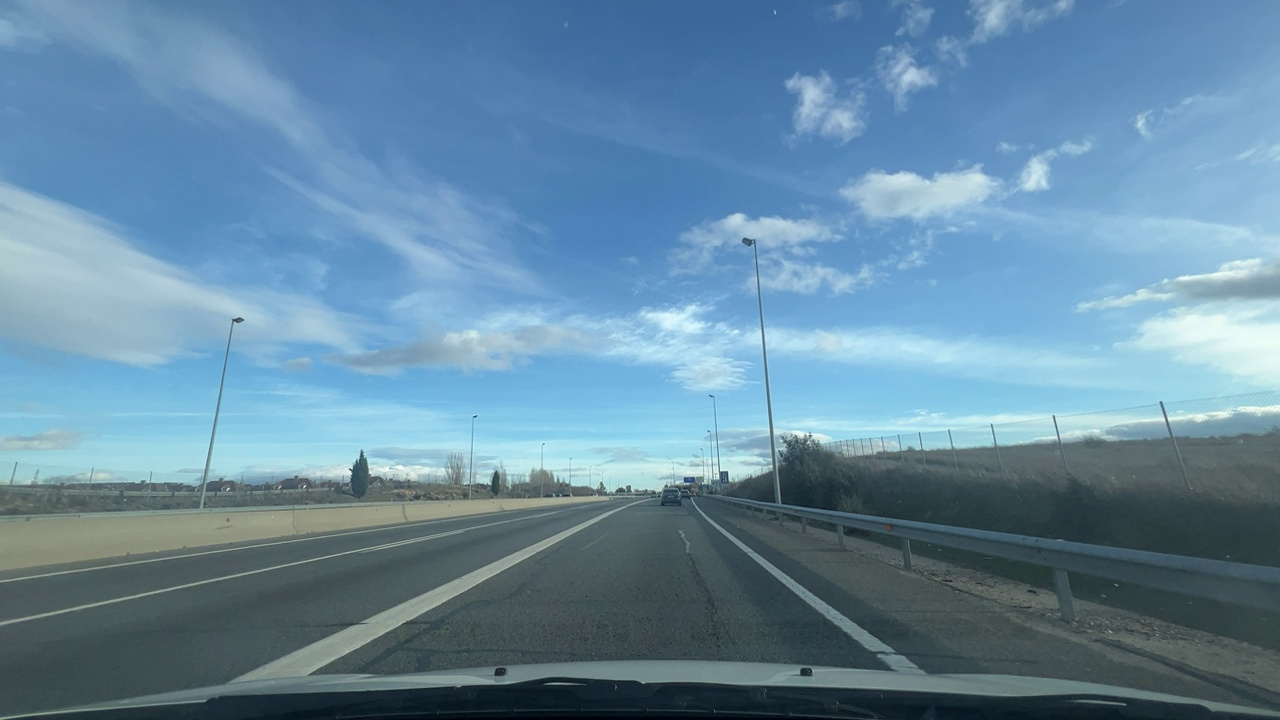
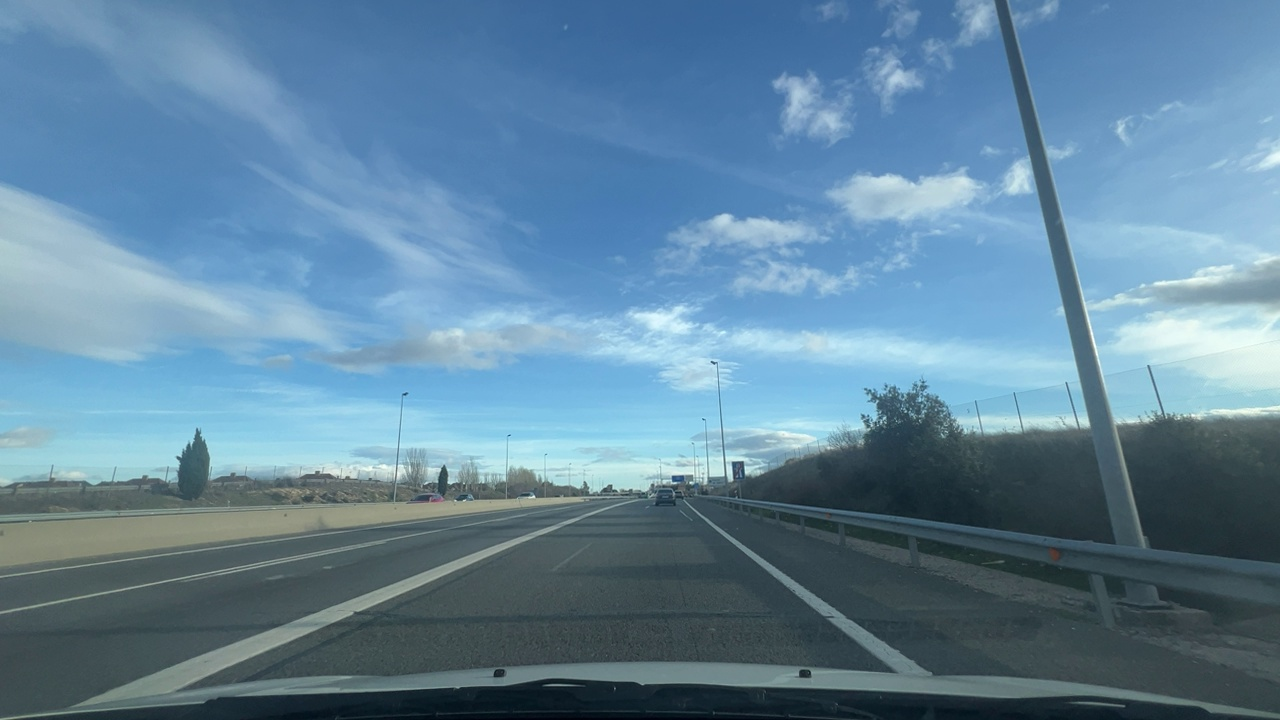
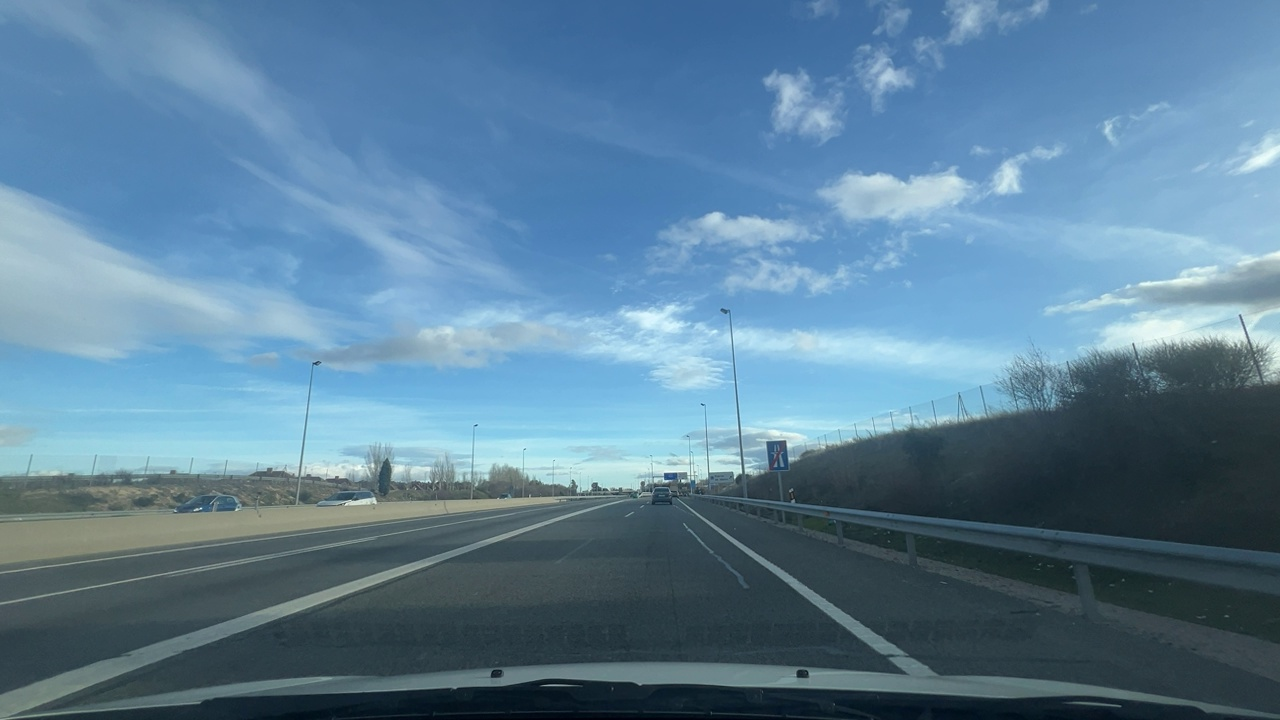
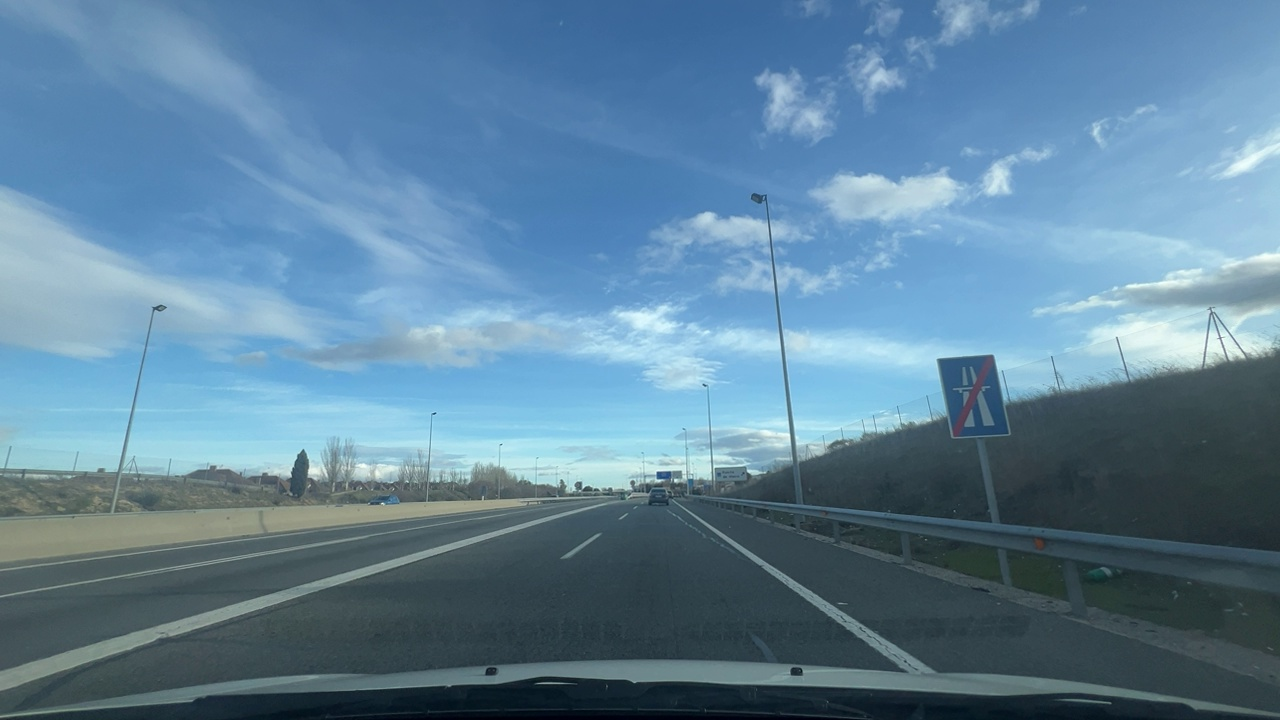
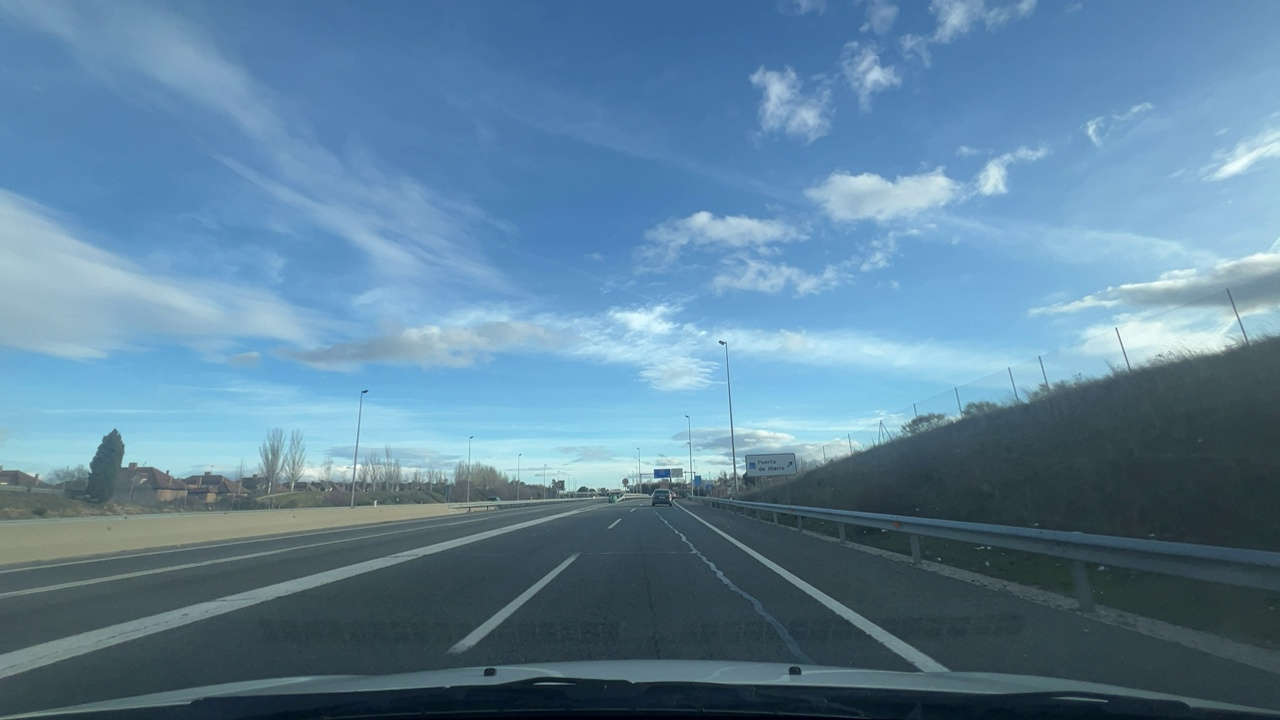
Situation: Merging lane
Question: Is the ego vehicle currently traveling within an acceleration or merge lane?
Answer: Yes
Reasoning: The lane widens with merge markings typical of an acceleration lane.

Situation: Merging lane
Question: Is there an adjacent acceleration lane merging into the ego lane?
Answer: No
Reasoning: The ego lane widens into two lanes

Situation: Merging lane
Question: Do the outer lane markings of an adjacent lane converge into the ego lane?
Answer: No
Reasoning: The ego lane merges into two separate lanes